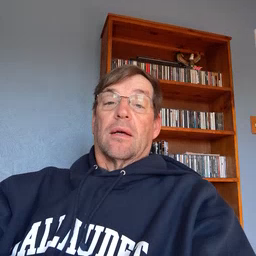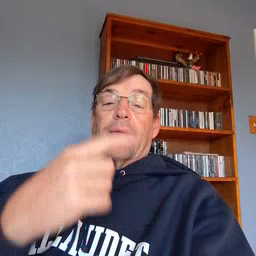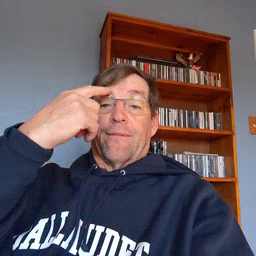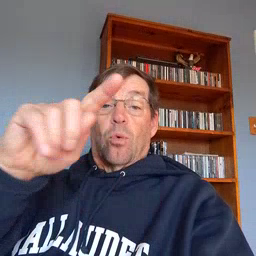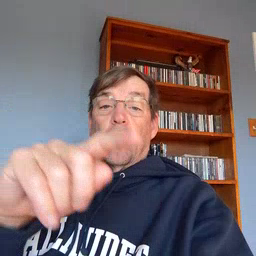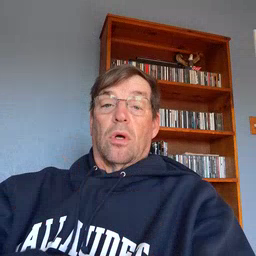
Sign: for